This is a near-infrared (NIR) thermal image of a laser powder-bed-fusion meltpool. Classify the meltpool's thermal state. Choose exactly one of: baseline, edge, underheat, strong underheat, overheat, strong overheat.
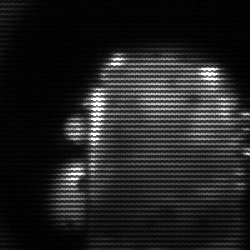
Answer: baseline